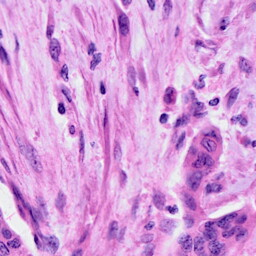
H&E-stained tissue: Cervix